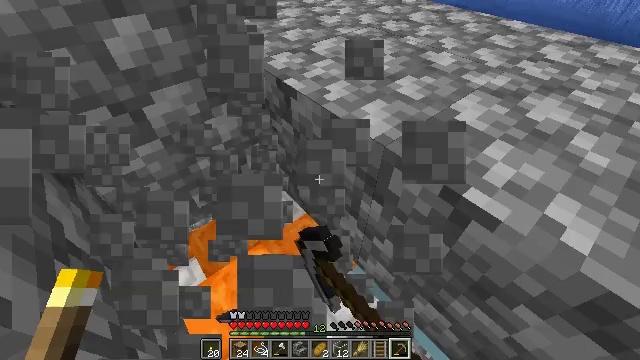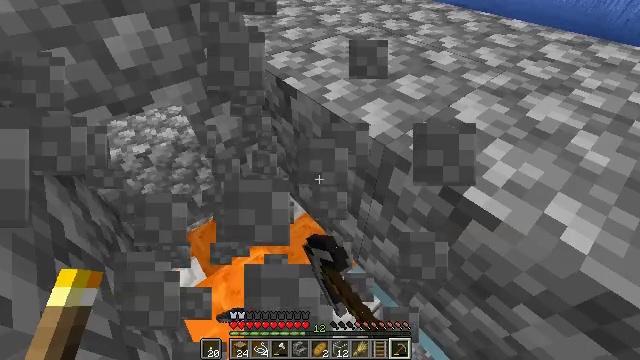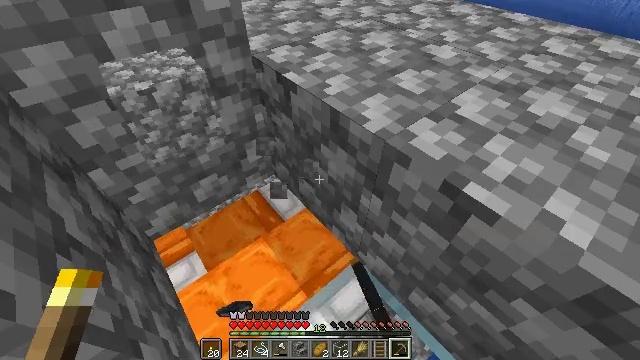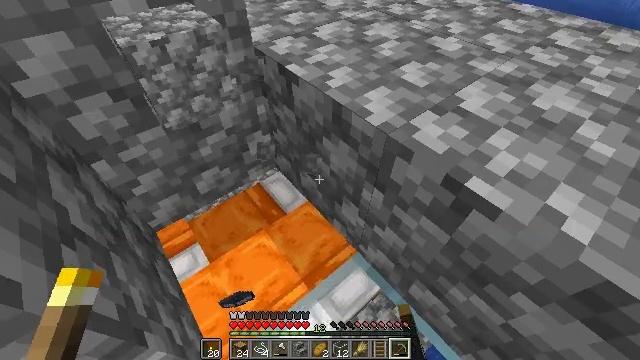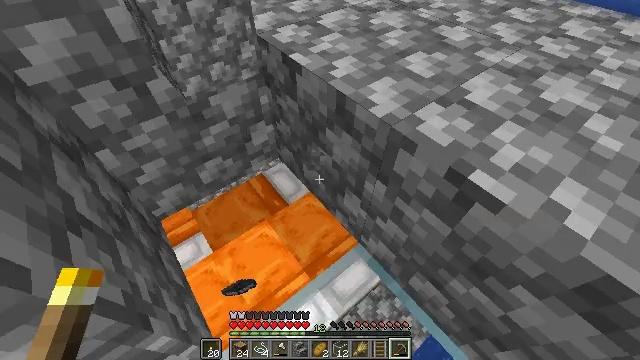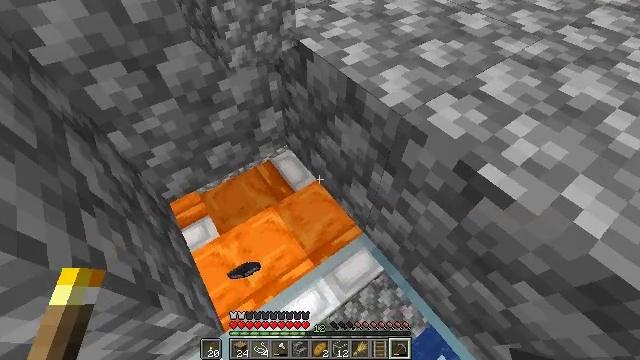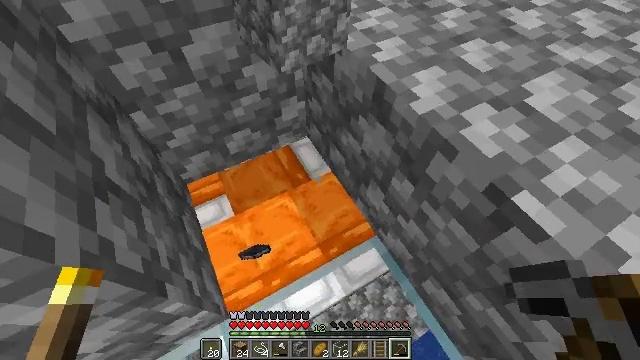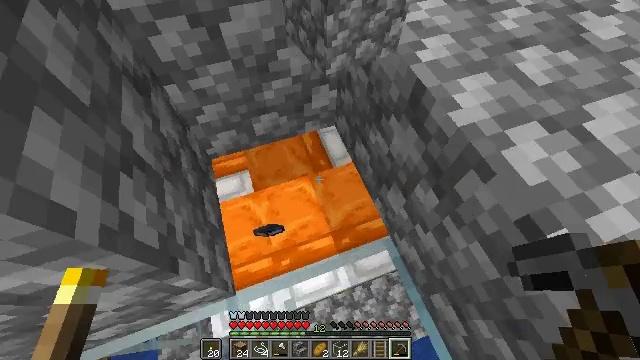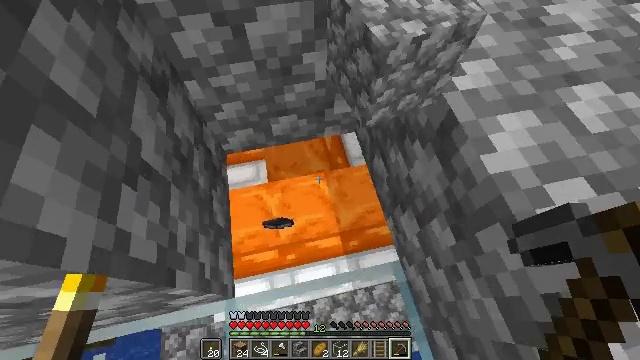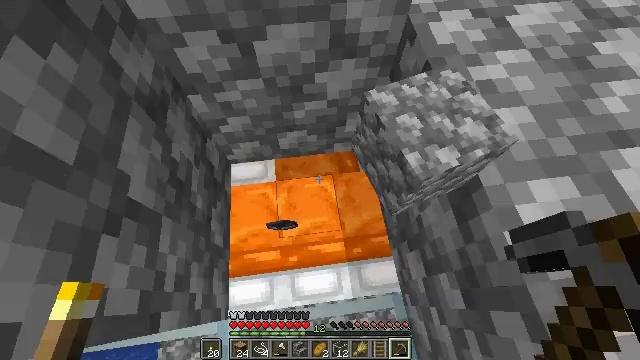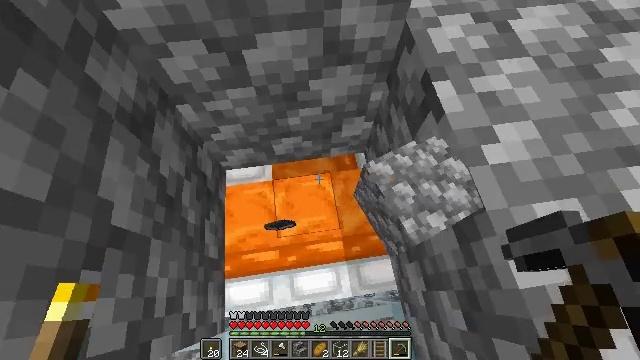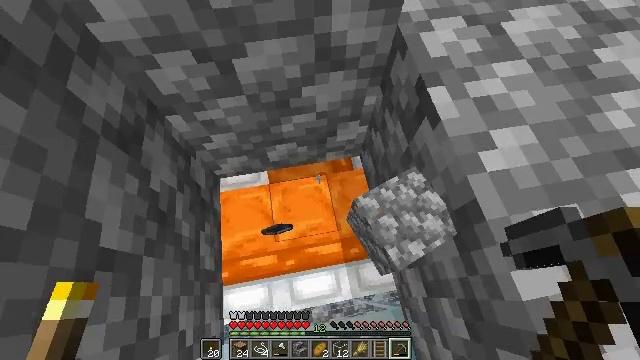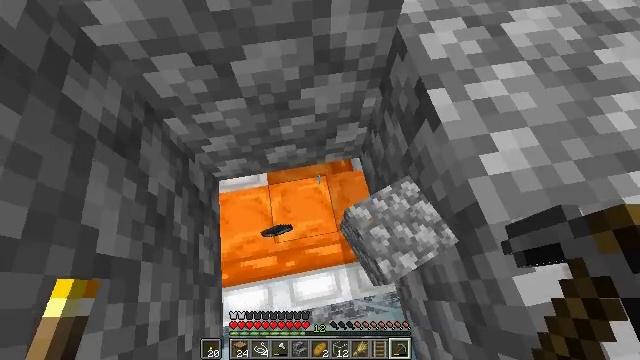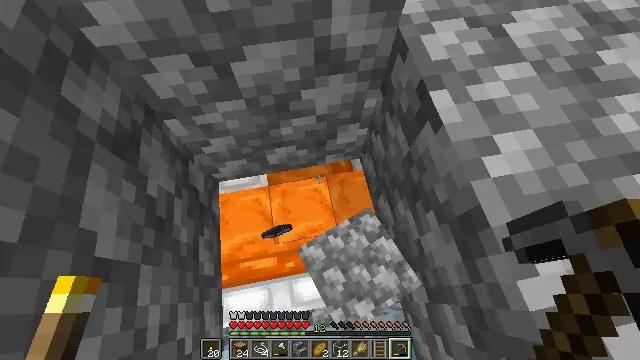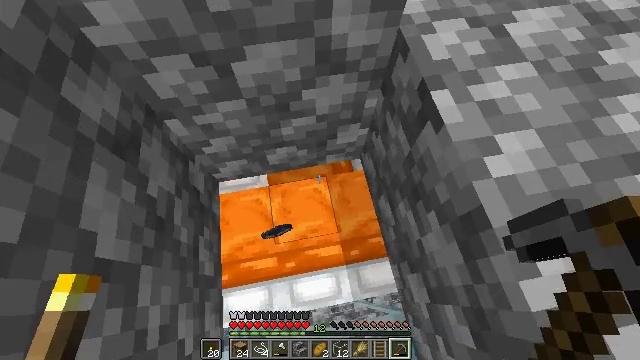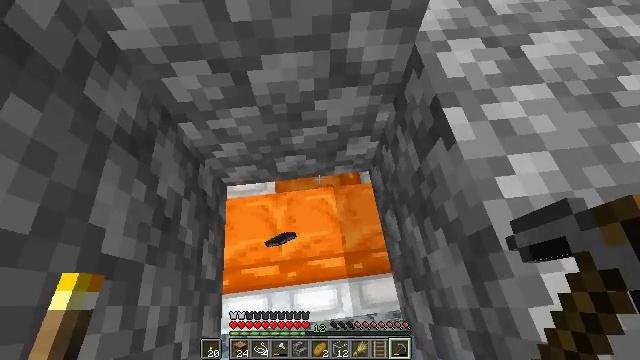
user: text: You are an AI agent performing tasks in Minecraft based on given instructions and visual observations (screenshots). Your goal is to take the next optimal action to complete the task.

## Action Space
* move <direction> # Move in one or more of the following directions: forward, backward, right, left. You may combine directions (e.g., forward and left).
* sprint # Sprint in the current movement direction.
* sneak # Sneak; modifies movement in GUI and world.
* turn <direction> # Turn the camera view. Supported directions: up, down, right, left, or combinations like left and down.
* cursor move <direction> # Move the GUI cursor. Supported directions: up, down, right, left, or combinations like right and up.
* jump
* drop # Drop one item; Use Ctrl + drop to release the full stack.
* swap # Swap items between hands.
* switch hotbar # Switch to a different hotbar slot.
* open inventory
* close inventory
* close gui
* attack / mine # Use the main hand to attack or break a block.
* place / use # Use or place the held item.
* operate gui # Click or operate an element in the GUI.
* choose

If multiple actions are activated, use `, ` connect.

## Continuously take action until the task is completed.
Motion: motion action
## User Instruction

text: Attack the glass to break it.
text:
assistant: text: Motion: no_op
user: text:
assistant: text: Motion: turn down
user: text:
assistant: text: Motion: turn down
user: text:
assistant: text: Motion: turn down
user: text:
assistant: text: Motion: turn left and down
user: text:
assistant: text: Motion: move forward, turn left and down
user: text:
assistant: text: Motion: move forward, turn left and down
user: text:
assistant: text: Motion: move forward, turn left and down
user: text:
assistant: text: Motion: turn left and down
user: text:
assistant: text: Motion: turn down
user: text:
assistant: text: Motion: turn right
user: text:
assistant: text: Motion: no_op
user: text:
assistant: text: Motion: no_op
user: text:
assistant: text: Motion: no_op
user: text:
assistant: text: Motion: turn left and up
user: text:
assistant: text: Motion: turn left
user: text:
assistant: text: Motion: move forward, turn left and down
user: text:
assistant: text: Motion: move forward
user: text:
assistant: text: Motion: move forward
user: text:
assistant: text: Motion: no_op
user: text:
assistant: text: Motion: turn left
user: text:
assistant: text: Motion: turn left
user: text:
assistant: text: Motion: turn left
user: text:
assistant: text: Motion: turn left and up
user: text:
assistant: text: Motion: turn left
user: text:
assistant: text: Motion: turn left
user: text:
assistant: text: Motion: turn left
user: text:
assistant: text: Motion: turn left and up
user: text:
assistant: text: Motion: turn left and up
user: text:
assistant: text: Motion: turn left